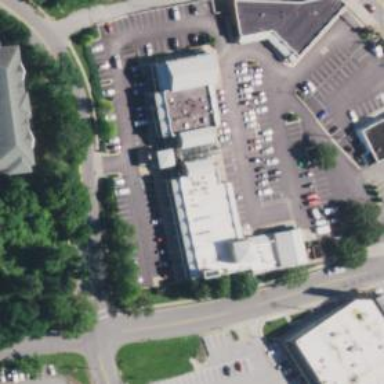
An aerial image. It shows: Veterinary facility.